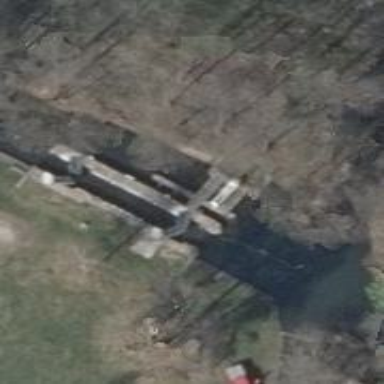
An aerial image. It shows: Weir in waterway.